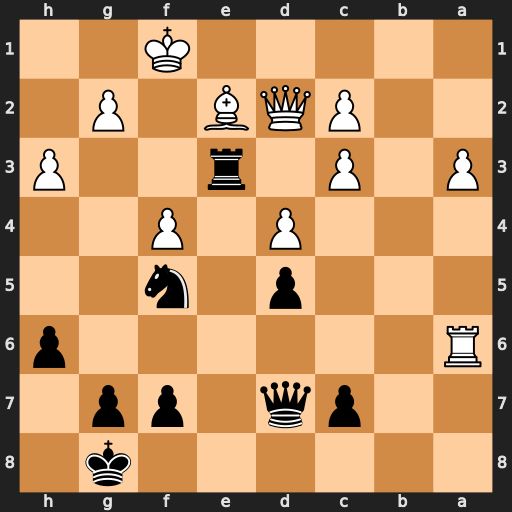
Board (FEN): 6k1/2pq1pp1/R6p/3p1n2/3P1P2/P1P1r2P/2PQB1P1/5K2
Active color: b
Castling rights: -
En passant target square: -
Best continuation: Ng3+ Kf2 Rxe2+ Qxe2 Nxe2 Ra8+ Kh7